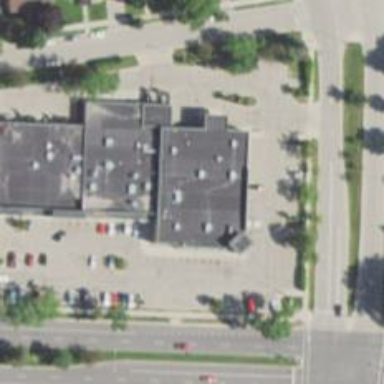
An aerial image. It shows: Pharmacy providing healthcare services.